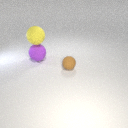
large yellow rubber sphere above large purple rubber sphere